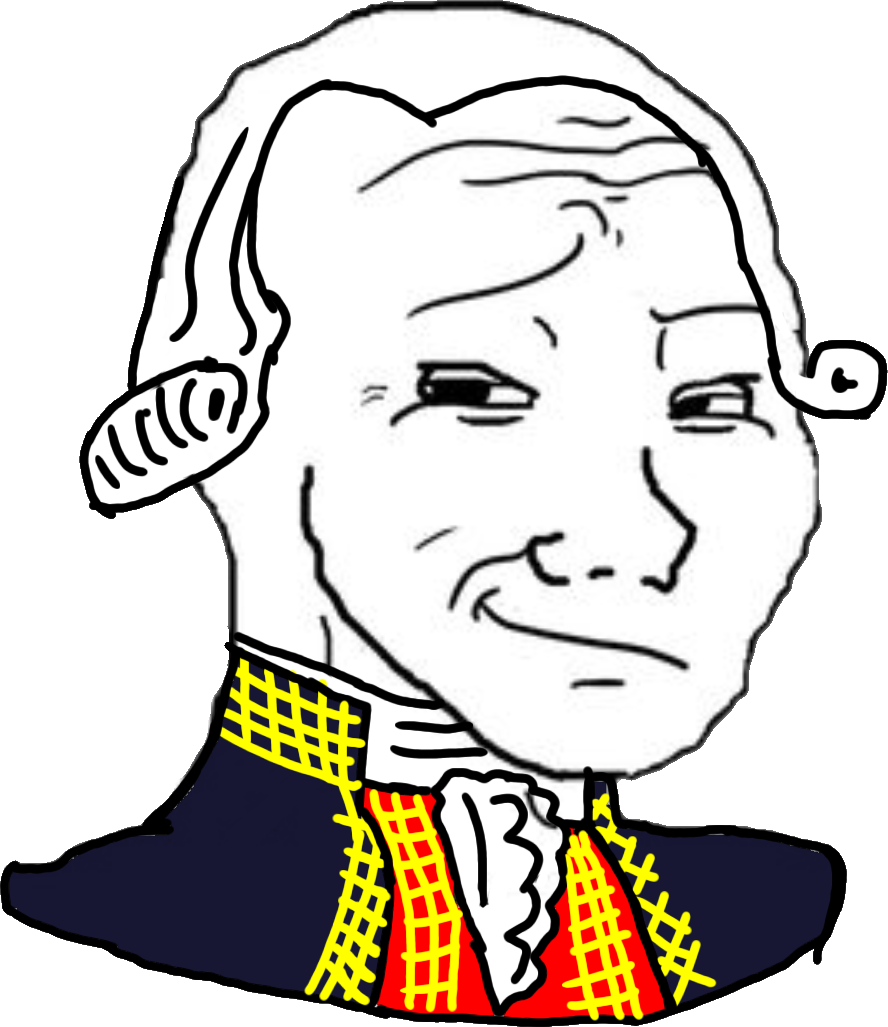
Label: 5_Smugjak